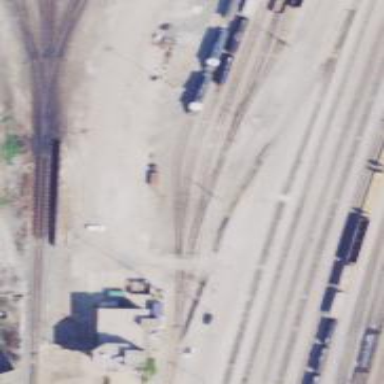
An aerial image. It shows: Railway yard.